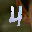
Label: 4